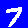
Digit: 7